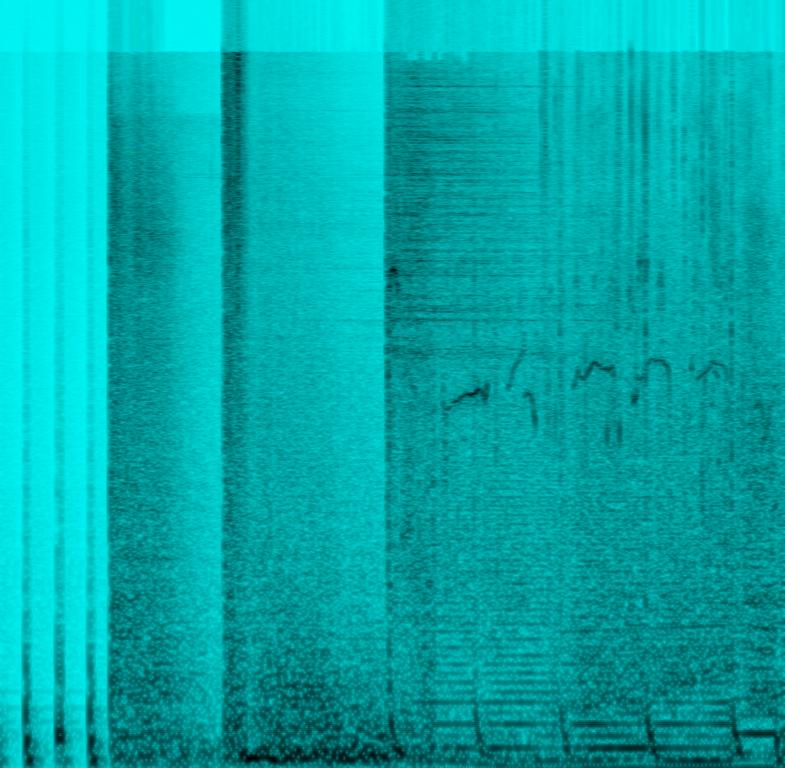
This is the background track of a challenge video. Many sound effects can be heard in procession such as the blood pulse, a metallic impact and clock ticking. Then the piece starts playing with loud synth bass and an electronic drum beat. The aura of the track is unnerving and violent which was the reaction expected in the challenge. Some parts of this track can be used to lift samples for a beat.